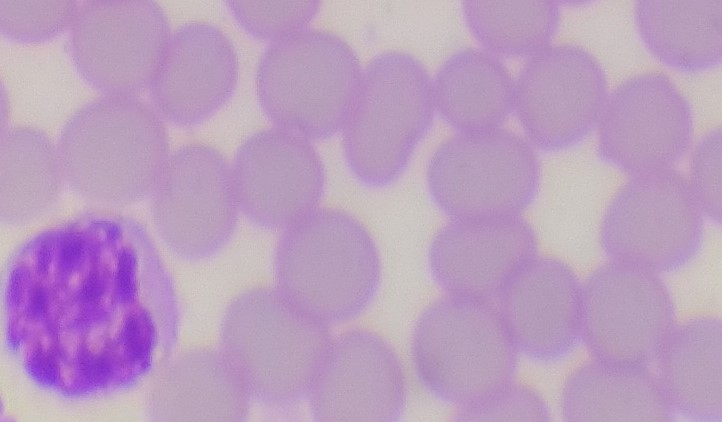
White blood cell type: Lymphocyte